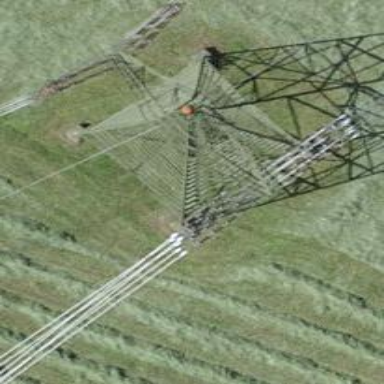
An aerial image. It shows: Power line with three cables.